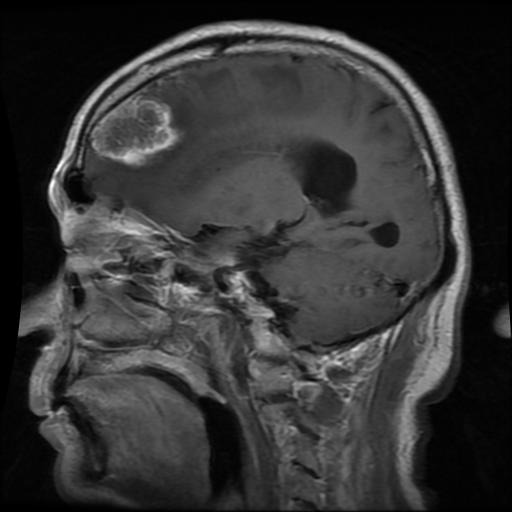
Label: meningioma